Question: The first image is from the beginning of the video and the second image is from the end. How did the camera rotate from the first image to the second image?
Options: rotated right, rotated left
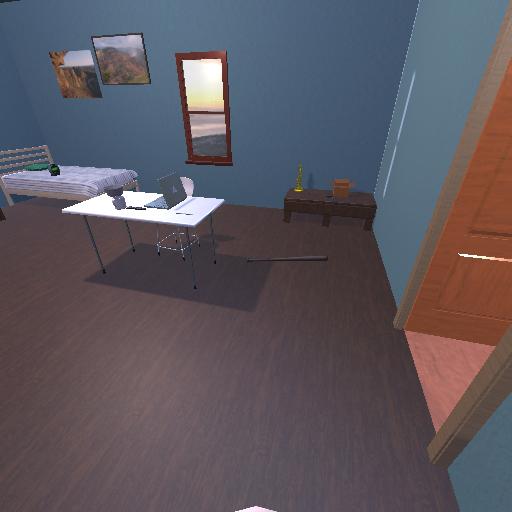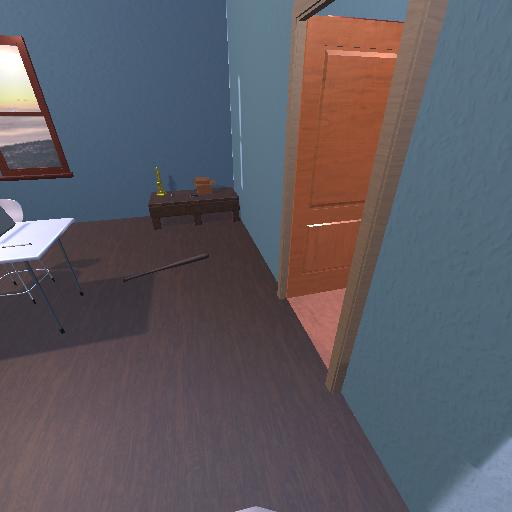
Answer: rotated right